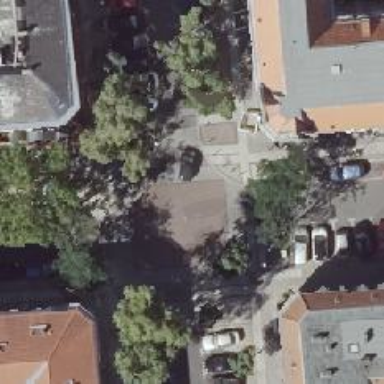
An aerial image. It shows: Living street with separate sidewalks. Parking lanes on the left side are parallel and on-street.